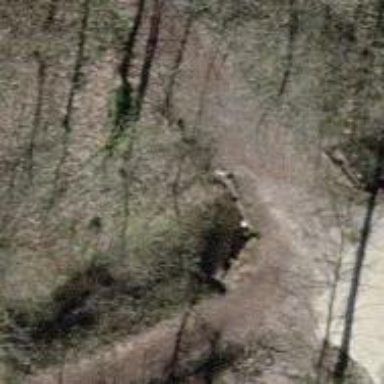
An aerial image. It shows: Culvert tunnel crossing ditch waterway.